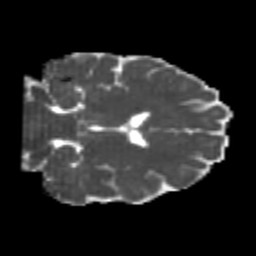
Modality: MD
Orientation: coronal
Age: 21
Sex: male
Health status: healthy
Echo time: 0.074 s